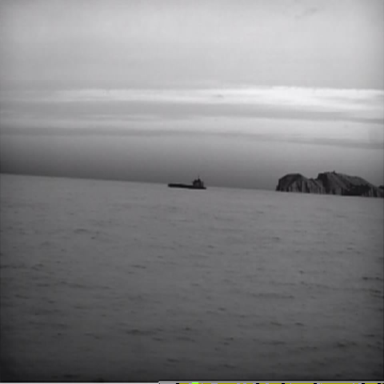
There is a liner in the infrared image.